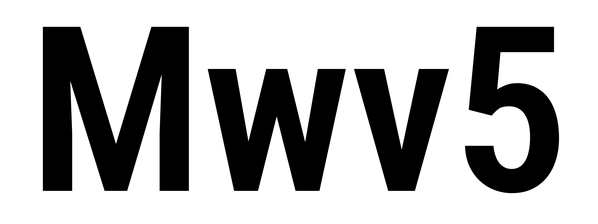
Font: Roboto_Condensed_SemiBold